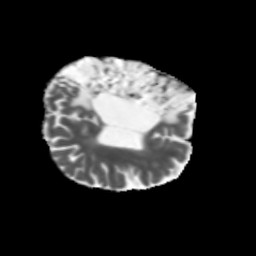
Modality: MD
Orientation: axial
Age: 48
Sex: male
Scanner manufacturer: siemens
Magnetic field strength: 3 T
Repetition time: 5.47 s
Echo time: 0.0854 s